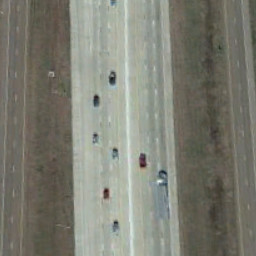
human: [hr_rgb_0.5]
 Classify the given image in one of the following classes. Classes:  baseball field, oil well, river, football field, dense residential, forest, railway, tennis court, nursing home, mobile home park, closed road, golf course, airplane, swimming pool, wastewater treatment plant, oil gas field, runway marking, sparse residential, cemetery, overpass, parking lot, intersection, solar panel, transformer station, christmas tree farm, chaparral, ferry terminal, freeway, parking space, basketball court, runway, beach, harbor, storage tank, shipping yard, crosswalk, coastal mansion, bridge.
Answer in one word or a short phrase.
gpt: freeway